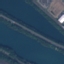
Land use / land cover: River